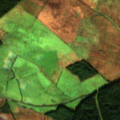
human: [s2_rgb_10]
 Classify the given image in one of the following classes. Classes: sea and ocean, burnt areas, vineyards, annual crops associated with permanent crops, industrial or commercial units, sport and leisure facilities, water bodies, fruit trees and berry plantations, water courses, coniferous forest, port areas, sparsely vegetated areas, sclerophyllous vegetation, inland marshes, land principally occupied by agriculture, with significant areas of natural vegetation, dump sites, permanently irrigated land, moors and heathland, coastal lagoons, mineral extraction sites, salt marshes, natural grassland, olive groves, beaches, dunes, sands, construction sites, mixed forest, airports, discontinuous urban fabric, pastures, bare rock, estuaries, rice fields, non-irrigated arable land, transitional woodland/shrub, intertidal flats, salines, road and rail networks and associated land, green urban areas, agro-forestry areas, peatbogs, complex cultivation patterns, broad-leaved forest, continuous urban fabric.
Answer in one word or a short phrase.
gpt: land principally occupied by agriculture, with significant areas of natural vegetation, coniferous forest, moors and heathland, transitional woodland/shrub